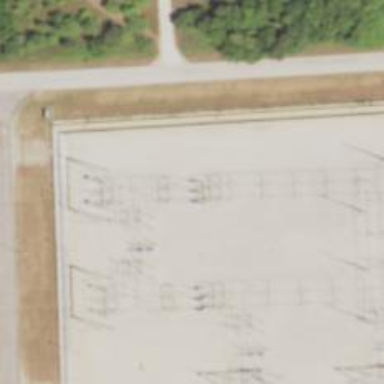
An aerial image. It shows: Switch for power supply.